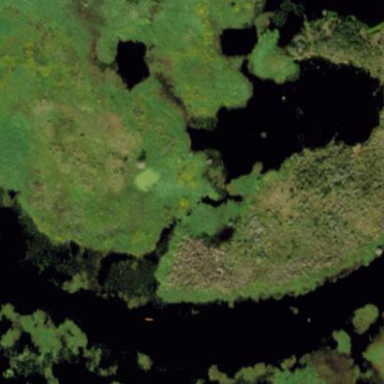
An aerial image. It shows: Marsh wetland.